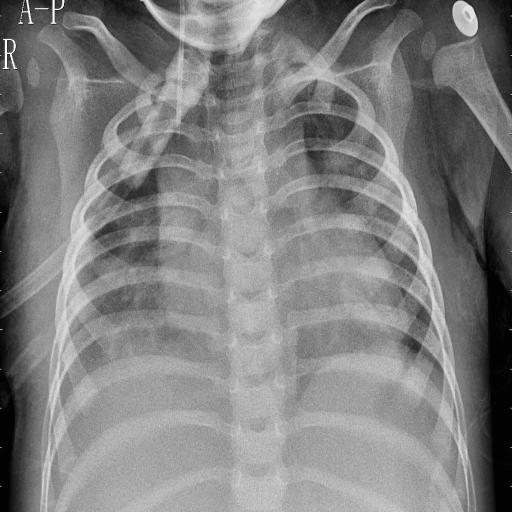
Finding: PNEUMONIA